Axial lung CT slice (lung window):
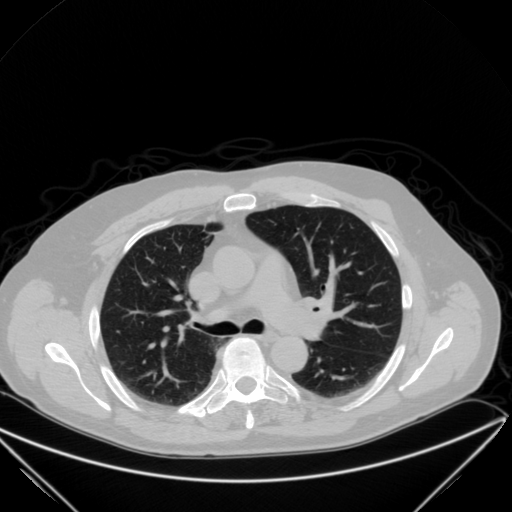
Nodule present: no